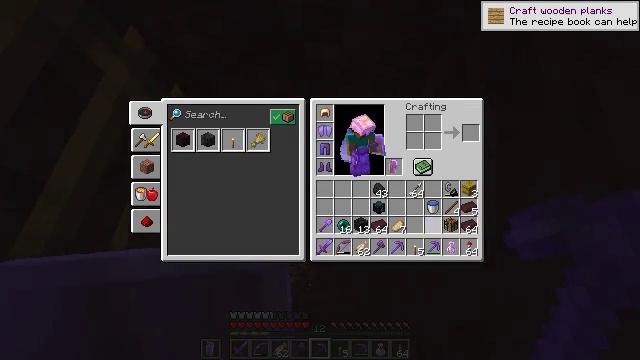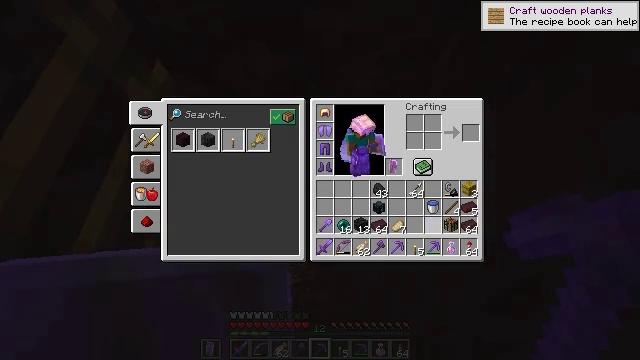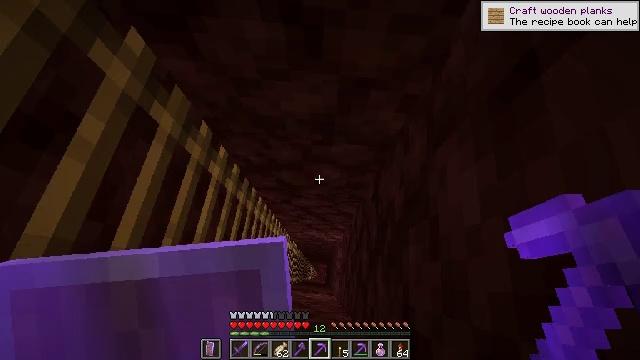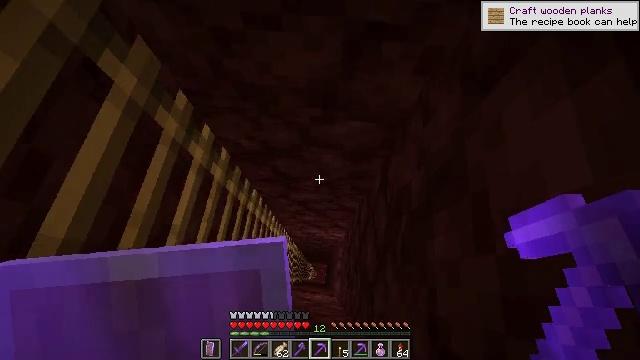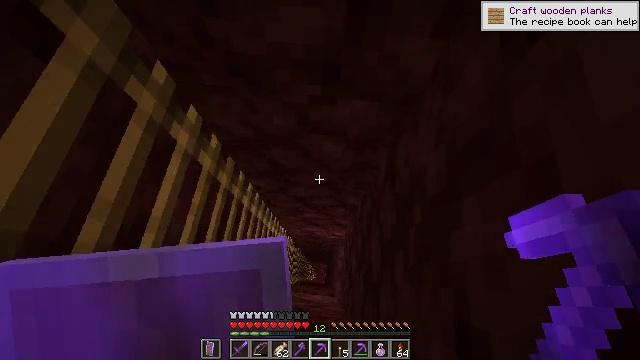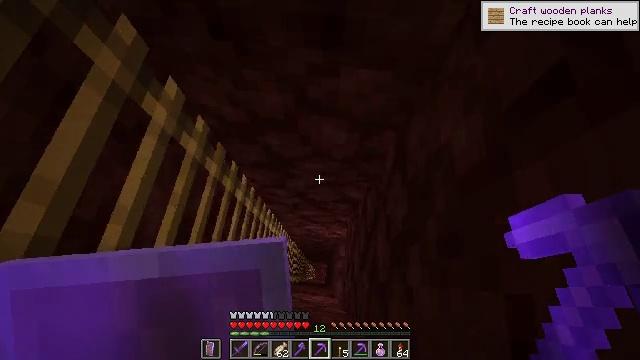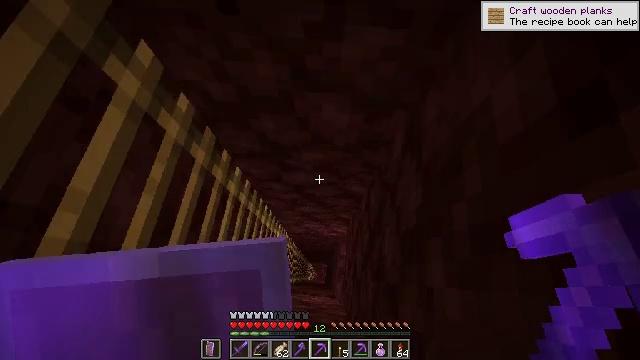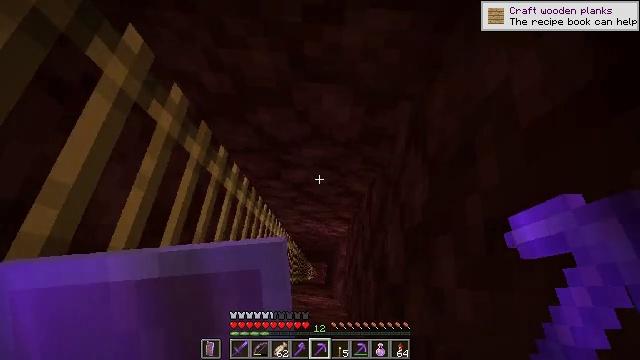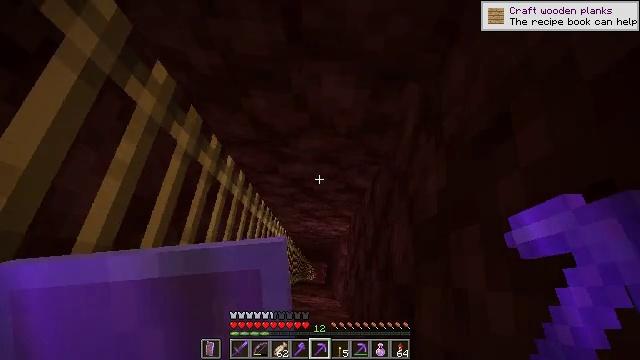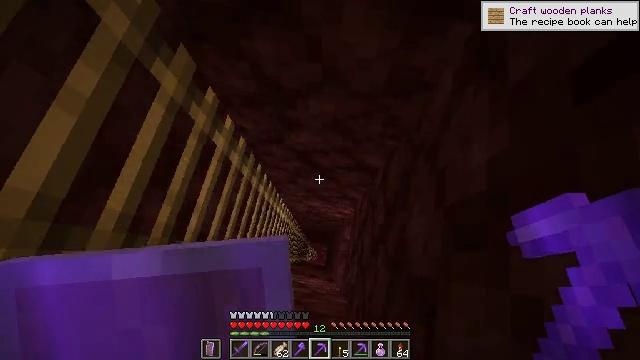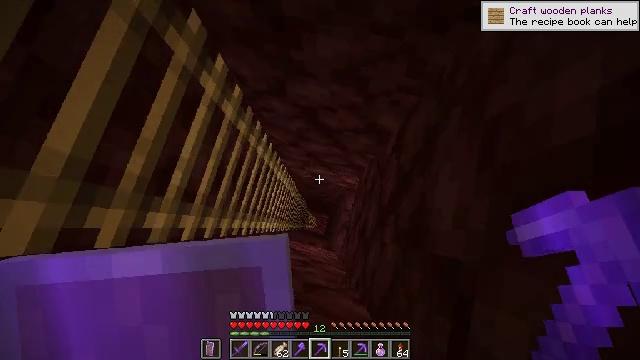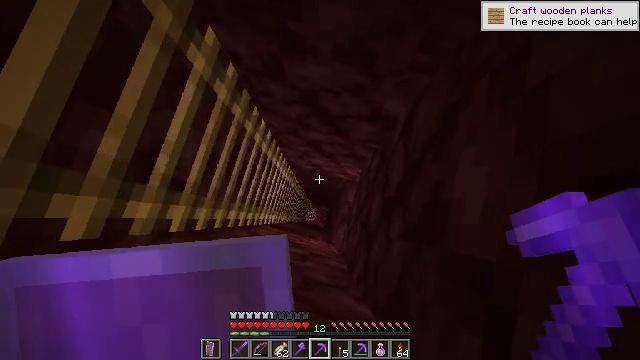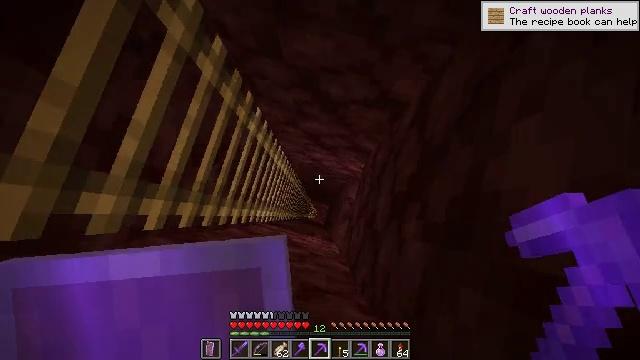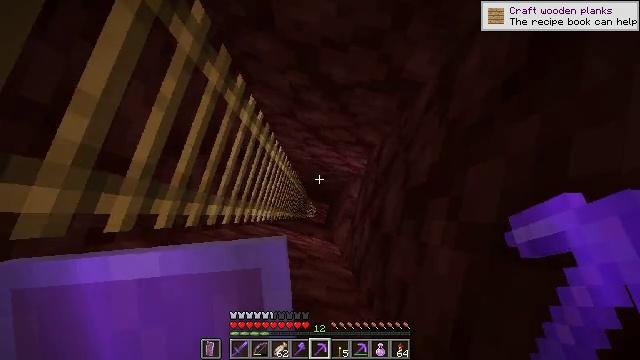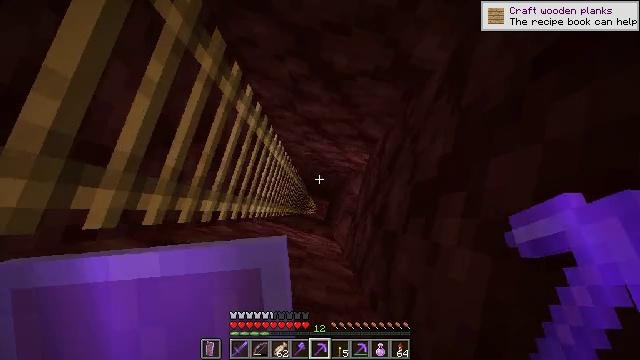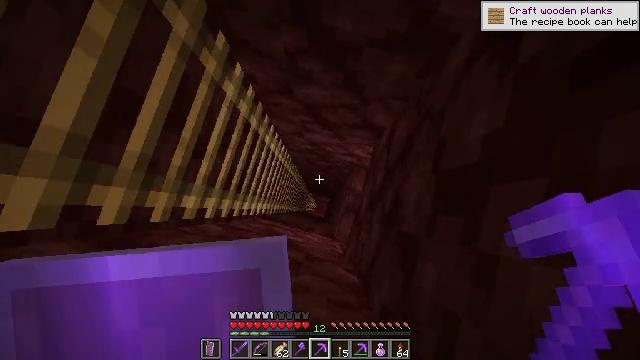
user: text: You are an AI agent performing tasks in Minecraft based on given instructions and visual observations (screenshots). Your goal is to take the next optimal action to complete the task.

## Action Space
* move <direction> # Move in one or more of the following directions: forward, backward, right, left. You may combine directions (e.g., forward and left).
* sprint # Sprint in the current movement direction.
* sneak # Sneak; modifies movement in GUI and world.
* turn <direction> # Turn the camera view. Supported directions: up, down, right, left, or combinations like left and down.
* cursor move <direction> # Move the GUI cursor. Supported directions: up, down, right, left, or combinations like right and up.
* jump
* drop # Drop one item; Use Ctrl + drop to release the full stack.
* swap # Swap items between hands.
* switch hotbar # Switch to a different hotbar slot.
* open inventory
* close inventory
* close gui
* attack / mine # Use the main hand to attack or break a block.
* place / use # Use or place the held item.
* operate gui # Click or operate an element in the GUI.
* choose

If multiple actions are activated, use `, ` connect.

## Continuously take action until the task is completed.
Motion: motion action
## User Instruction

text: Gather nether quartz ore with a pickaxe.
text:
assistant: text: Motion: no_op
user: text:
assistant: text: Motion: no_op
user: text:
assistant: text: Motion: no_op
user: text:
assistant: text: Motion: no_op
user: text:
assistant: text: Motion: no_op
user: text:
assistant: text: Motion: no_op
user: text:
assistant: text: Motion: no_op
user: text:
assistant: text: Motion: no_op
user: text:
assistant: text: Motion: turn left and down
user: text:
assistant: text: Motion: turn left and down
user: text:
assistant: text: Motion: turn down
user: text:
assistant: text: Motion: no_op
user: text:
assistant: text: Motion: no_op
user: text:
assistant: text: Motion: no_op
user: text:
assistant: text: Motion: no_op
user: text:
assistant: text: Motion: no_op
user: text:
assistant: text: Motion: no_op
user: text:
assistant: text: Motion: no_op
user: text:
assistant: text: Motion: no_op
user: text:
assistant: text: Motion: no_op
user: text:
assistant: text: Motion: no_op
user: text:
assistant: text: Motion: no_op
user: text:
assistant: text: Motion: no_op
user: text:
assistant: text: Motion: no_op
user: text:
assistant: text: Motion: no_op
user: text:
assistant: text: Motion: no_op
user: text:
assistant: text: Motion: no_op
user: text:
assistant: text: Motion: no_op
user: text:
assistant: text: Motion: no_op
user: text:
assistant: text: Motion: no_op